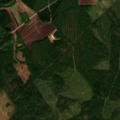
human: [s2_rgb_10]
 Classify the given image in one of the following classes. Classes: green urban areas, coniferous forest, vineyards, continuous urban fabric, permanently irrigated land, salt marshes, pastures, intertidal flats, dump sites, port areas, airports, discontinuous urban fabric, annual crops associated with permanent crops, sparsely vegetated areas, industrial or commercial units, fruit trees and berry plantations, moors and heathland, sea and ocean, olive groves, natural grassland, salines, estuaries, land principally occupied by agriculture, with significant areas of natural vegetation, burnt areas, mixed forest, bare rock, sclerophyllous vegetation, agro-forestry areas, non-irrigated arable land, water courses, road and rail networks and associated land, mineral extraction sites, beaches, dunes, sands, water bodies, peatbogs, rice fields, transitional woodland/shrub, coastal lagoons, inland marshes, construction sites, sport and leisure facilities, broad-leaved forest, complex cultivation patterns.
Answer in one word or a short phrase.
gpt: land principally occupied by agriculture, with significant areas of natural vegetation, coniferous forest, mixed forest, transitional woodland/shrub